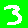
Digit: 3